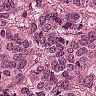
Metastatic tissue present: yes